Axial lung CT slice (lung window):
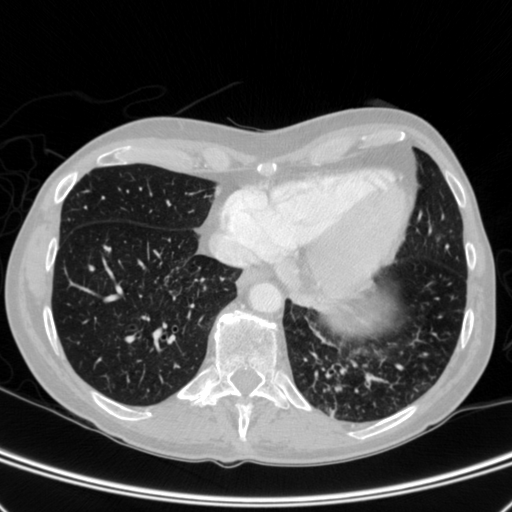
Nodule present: no